Question: Take a look at the sphere below, which we can assume is made up of polygons arranged in a sphere. Each polygon has an 'x' axis rotation, and a 'y' axis rotation, based on where it occurs on the sphere.

Imagine that there is a single light source. For the sake of demonstration that light source is casting light on the sphere at the indicated x and y axis rotation.
If the light 'amount' being received by any polygon was between 0-1 (1 being the 'brightest' point)
I had assumed that we take the y-axis-offset (how many degrees away the light source is from a polygon, compressed into a 0-1 value) and the x-axis-offset (as before), and use the average value to determine the brightness, but imagining this in my head it feels like this would cause a 'diamond' shaped light. Perhaps my assumption is wrong, and this is the correct understanding of lighting this sphere, but if not...
What is the correct process for determining the brightness of these polygons given this scenario?
I apologize if this question has already been asked, I was not able to find another example which articulates the question I have asked, particularly in simple terms. It's possible I am not using the right terms when searching, so perhaps that would be a sufficient answer?
Thanks in advance for any assistance
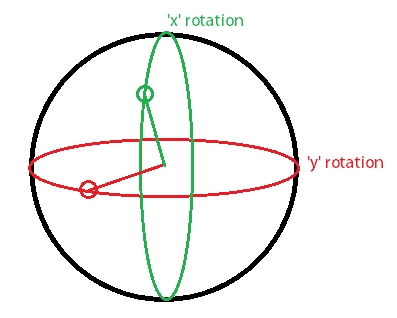
Answer: Any light formula I saw use dot product between normal to surface and light source direction.
- '<-1,+1>'- 'cos(a)'- - 'n(nx,ny,nz)'- 'd(dx,dy,dz)'- 'cos(a)=dot(n,d)=(n.d)=(nx*dx+ny*dy+nz*dz)'- 'cos(a)'
Illumination 'i' of surface from 'cos(a)'
- 'i=cos(a);'- 'if (i<0.0) i=0.0;'- - - 'i=a0+a1*i+a2*i*i+a3*i*i*i+...'- 'a0'- 'a1'- 'a2'- 'a0+a1+a2+...=1'
Illumination 'i' of surface from 'a'
- 'a=acos(cos(a))=acos(n.d)'- '<0,2*PI>'- - 'if (a>PI) a-=2*PI;'- 'if (a<0.0) a=-a;'- - 'i=1.0-(2.0*a/PI);'- 'if (i<0.0) i=0.0;'- - - 'i=a0+a1*i+a2*i*i+a3*i*i*i+...'
Distance
- - 'l'- - 'b=(b0+b1*l+b2*l*l+...)/I0'- 'if (b<0.0) b=0.0;'- 'if (b>1.0)'- 'b'- 'I0'- 'i*=(1.0-b);'-
Your case:
- - - - - - - - - -